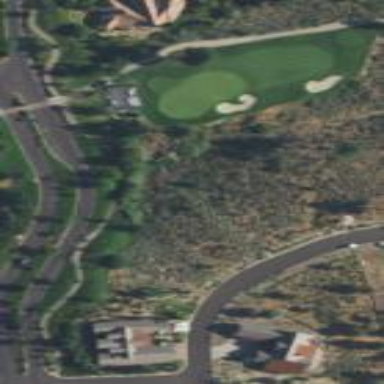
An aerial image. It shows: Rough grassy area used for golf.